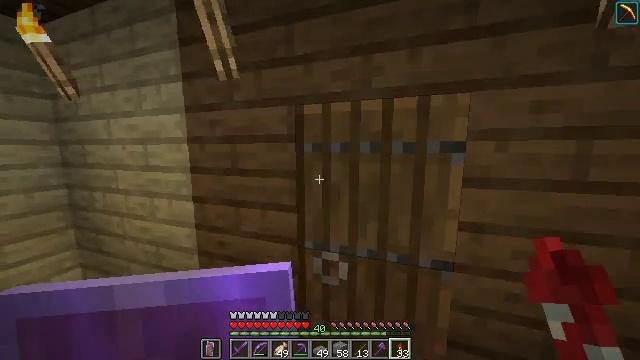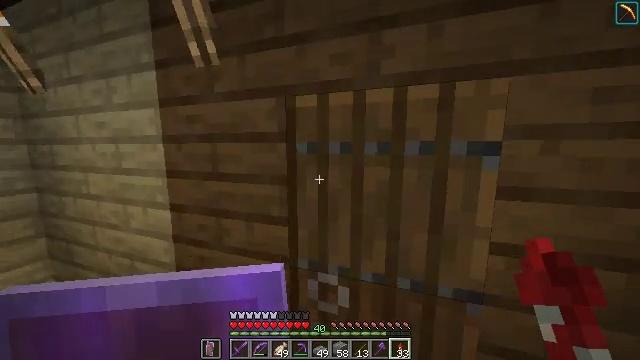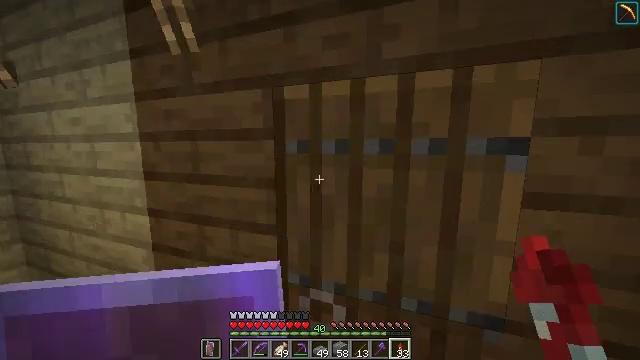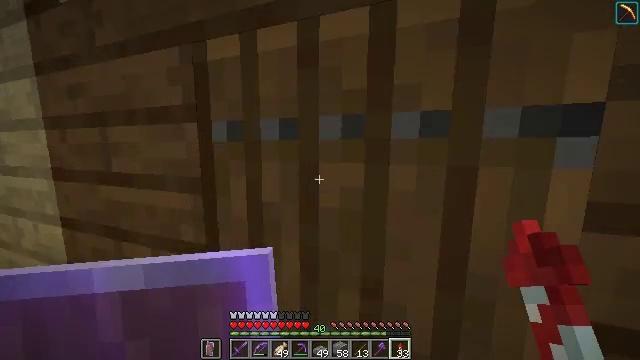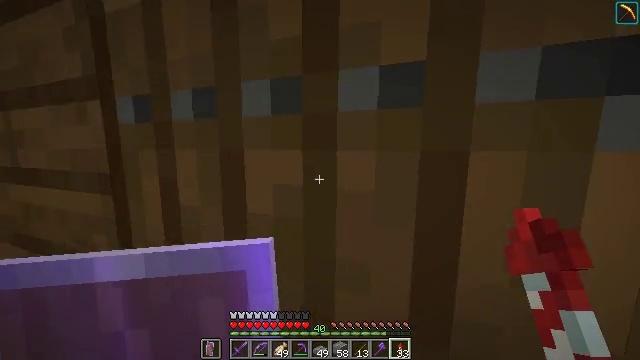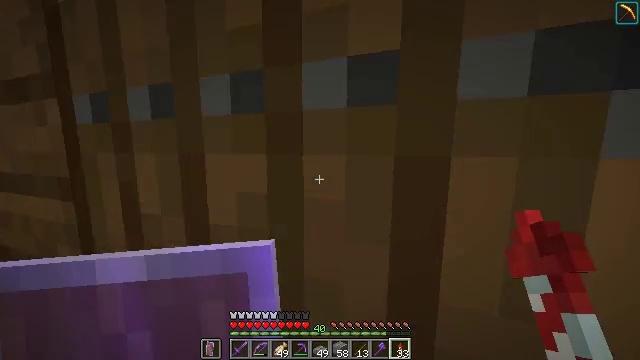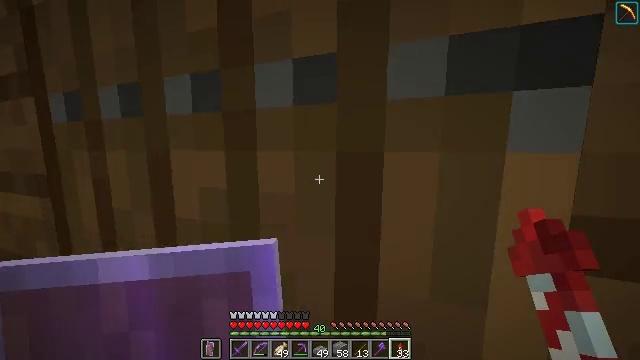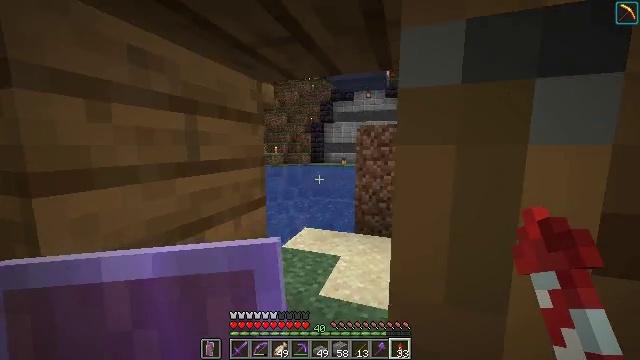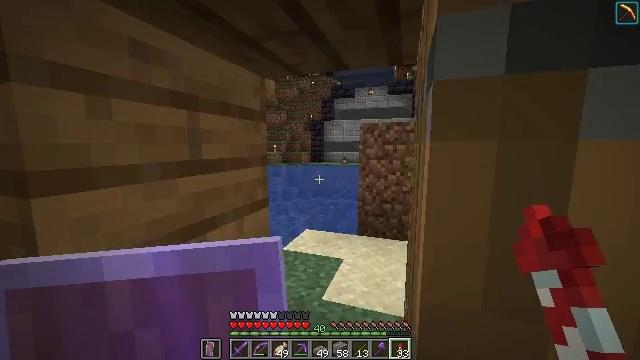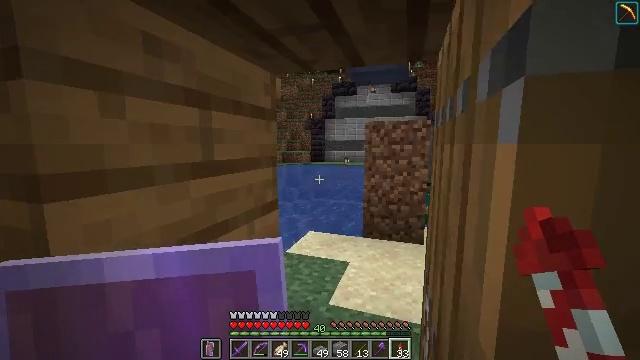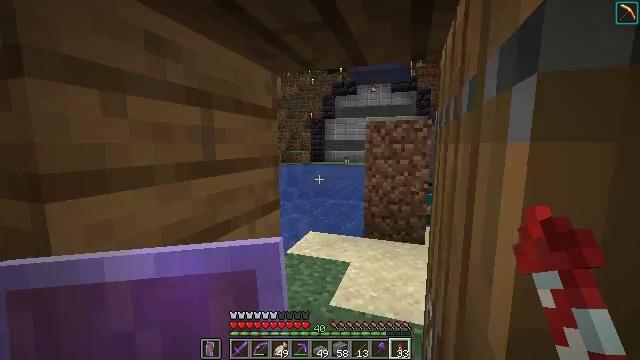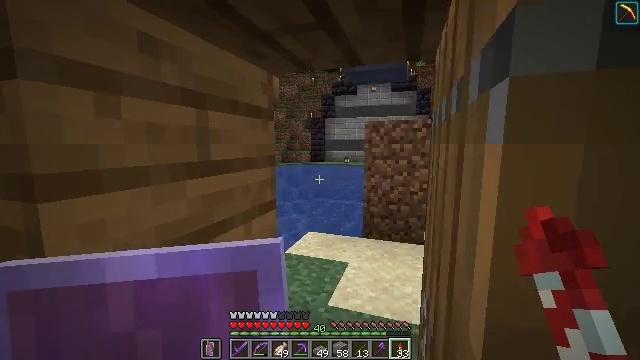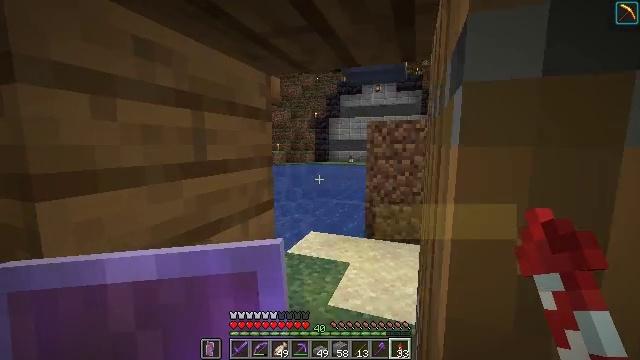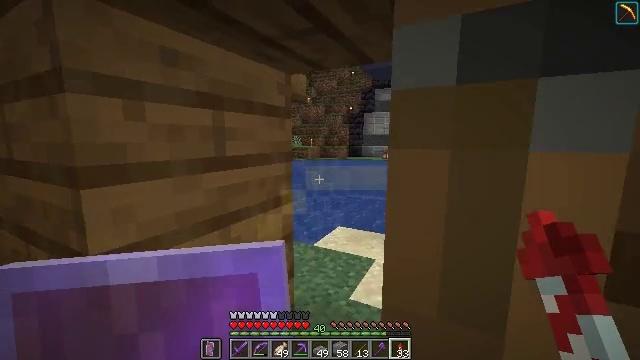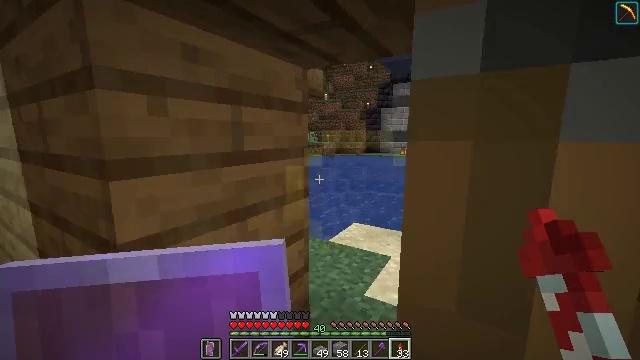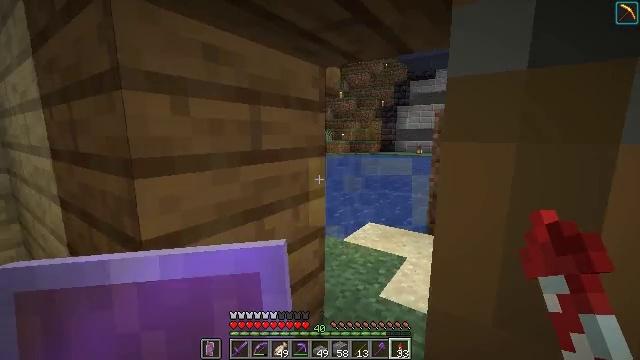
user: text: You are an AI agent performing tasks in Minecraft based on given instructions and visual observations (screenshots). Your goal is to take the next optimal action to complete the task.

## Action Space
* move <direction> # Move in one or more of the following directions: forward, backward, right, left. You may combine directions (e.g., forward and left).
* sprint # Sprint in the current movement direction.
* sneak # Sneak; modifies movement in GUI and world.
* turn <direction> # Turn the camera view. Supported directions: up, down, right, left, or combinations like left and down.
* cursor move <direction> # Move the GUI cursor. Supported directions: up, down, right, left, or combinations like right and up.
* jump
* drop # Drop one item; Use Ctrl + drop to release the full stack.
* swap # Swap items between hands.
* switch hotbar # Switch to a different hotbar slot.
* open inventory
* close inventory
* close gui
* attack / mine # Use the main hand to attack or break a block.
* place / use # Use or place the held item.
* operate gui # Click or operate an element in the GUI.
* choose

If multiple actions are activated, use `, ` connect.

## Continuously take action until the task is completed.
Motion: motion action
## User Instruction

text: Mine stone bricks from a structure.
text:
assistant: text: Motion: move forward, sprint
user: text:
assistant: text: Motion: move forward and move right, sprint
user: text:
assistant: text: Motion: move forward and move right, sprint
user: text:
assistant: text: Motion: move forward and move right, sprint
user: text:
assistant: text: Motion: move forward and move right, sprint
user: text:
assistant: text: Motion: move forward, sprint
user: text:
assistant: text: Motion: move forward, sprint
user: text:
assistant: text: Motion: move forward, sprint
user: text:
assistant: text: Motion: move forward, sprint
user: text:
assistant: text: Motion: move forward and move right, sprint
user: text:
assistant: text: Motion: move forward and move right, sprint
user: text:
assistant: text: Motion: move forward and move right, sprint, turn left
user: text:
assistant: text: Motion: move forward and move right, sprint, turn left and down
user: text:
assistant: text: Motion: move forward, sprint, turn left
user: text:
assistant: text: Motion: move forward, sprint, turn left
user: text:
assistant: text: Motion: move forward, sprint, turn left
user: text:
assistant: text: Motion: move forward, sprint
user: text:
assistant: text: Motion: move forward, sprint
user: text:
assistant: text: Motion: move forward, sprint
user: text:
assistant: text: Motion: move forward, sprint
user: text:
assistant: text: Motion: move forward, sprint
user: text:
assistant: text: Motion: move forward, sprint, turn right
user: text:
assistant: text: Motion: move forward, sprint, turn right
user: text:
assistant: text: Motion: move forward, sprint, turn right
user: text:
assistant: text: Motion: move forward, sprint
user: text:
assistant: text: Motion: move forward, sprint
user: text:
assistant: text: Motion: move forward, sprint, turn left
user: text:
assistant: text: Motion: move forward, sprint, turn left
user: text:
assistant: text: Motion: move forward, sprint, turn left
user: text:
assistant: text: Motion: move forward, sprint, turn left